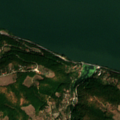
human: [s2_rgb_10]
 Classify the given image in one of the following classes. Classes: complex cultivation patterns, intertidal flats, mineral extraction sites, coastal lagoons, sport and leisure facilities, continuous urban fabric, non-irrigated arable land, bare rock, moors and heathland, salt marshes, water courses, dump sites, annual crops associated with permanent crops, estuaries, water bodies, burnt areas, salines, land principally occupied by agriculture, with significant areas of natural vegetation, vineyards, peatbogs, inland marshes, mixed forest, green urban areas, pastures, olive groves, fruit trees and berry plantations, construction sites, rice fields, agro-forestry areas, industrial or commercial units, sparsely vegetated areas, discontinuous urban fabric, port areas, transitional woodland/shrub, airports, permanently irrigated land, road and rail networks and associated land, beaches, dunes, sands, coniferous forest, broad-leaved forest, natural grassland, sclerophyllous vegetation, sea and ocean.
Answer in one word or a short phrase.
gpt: complex cultivation patterns, land principally occupied by agriculture, with significant areas of natural vegetation, broad-leaved forest, water courses